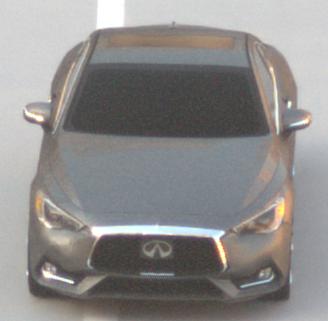
Make: Infiniti
Model: Q60 2.0t
Detailed model: Q60 (V37)
Model produced from: 2016/10
Model produced until: 2018/08
Doors: 2
Color: gray
Road condition: dry road
Daytime: sunrise or sunset
Contrast: low contrast